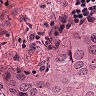
Metastatic tissue present: yes